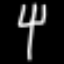
Label: fork